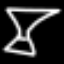
Label: hourglass